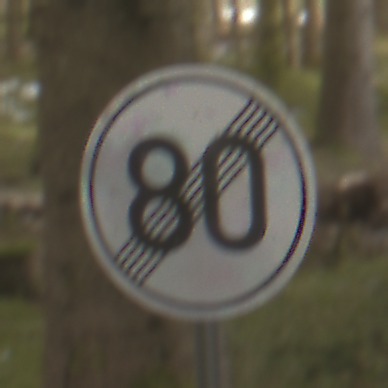
Verkehrszeichen: EndeGeschwindigkeit80
Umgebung: Outdoor, Nature
Tageszeit: MorningAfternoon
Wetter: Overcast
Licht: Natural
Jahreszeit: Winter
Kontrast: LowContrast